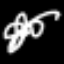
Label: squiggle